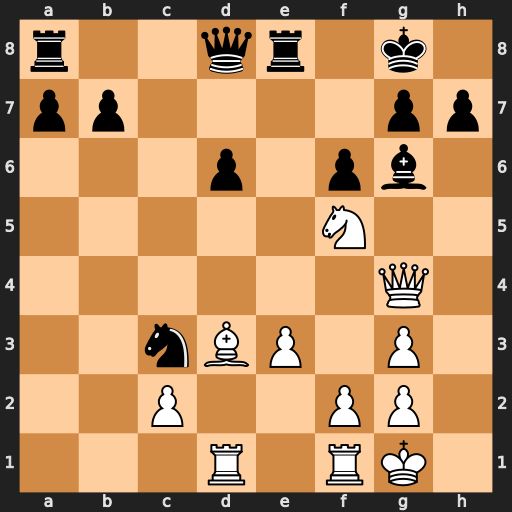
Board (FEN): r2qr1k1/pp4pp/3p1pb1/5N2/6Q1/2nBP1P1/2P2PP1/3R1RK1
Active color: w
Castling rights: -
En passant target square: -
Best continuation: Qc4+ Kh8 Qxc3 Qc8 Qxc8